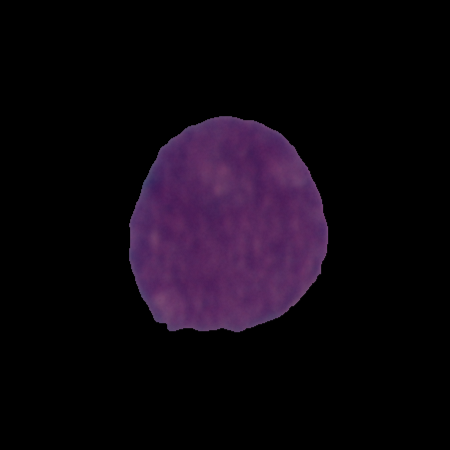
Label: cancer